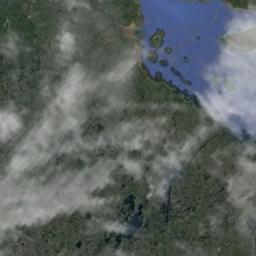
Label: cloud